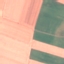
Land use / land cover class: AnnualCrop